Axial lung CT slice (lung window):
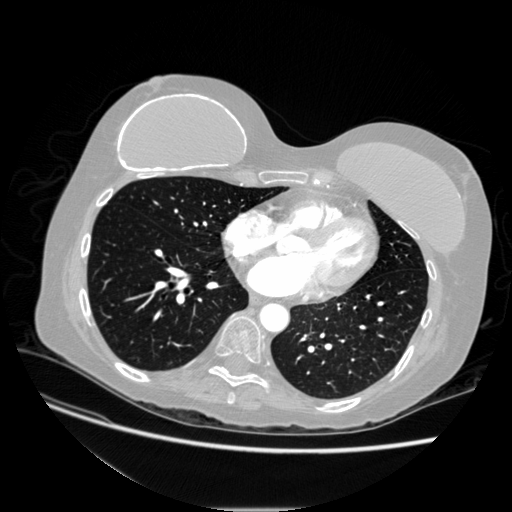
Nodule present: no